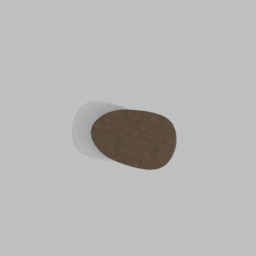
Label: furniture